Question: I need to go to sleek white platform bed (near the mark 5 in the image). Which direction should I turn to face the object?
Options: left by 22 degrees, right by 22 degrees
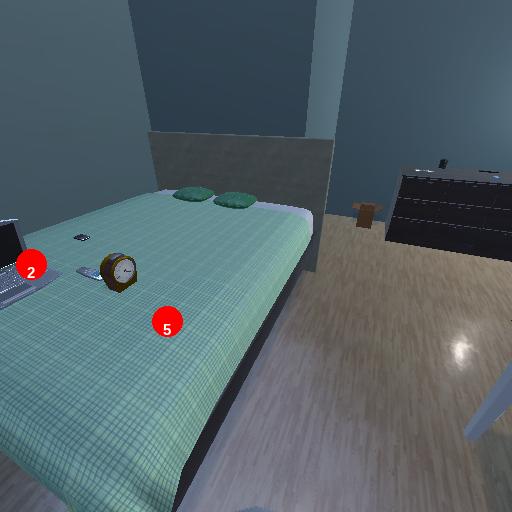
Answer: left by 22 degrees